【题型】填空题　【知识点】平面几何　【难度】easy
如图，已知 $\triangle ABC$ 中，$\angle C=90^\circ$，$AC=6$，$BC=4$，以 $A$ 为圆心、$2$ 为半径作圆，点 $D$ 是圆 $A$ 上一点，连接 $CD$，点 $E$ 是 $CD$ 的中点，连接 $BE$，那么 $BE$ 长度的取值范围是 \underline{\ \ \ \ \ \ }。

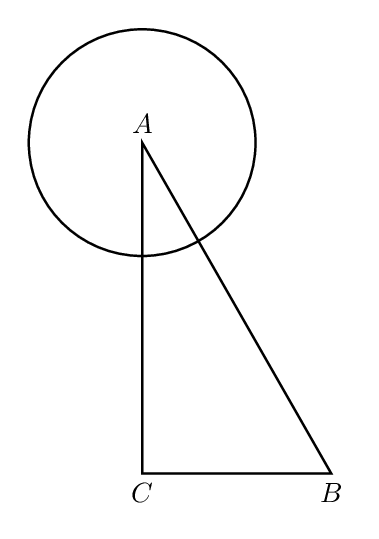
【解答】
【答案】 ${4 \le BE \le 6}$

【详解】
解：取 $AC$ 的中点 $M$，连接 $AD$、$ME$、$BM$，如图：

$\because$ 点 $E$ 是 $CD$ 的中点，点 $M$ 是 $AC$ 的中点，$AD=2$，
$
\therefore ME \parallel AD,\quad ME = \frac{1}{2}AD = \frac{1}{2} \times 2 = 1.
$

$\therefore$ 当点 $D$ 在圆 $A$ 上时，点 $E$ 始终在以 $M$ 为圆心，半径为 $1$ 的圆上。

$\because$ 点 $M$ 是 $AC$ 的中点，

$
\therefore CM = \frac{1}{2}AC = \frac{1}{2} \times 6 = 3.
$

$\therefore$ 在 $\text{Rt}\triangle BCM$ 中，

\[
BM = \sqrt{CM^2 + BC^2} = \sqrt{3^2 + 4^2} = 5.
\]

$\because BM - 1 \le BE \le BM + 1$，

$
\therefore 5 - 1 \le BE \le 5 + 1,
$

即 $4 \le BE \le 6$。

故答案为：${4 \le BE \le 6}$。

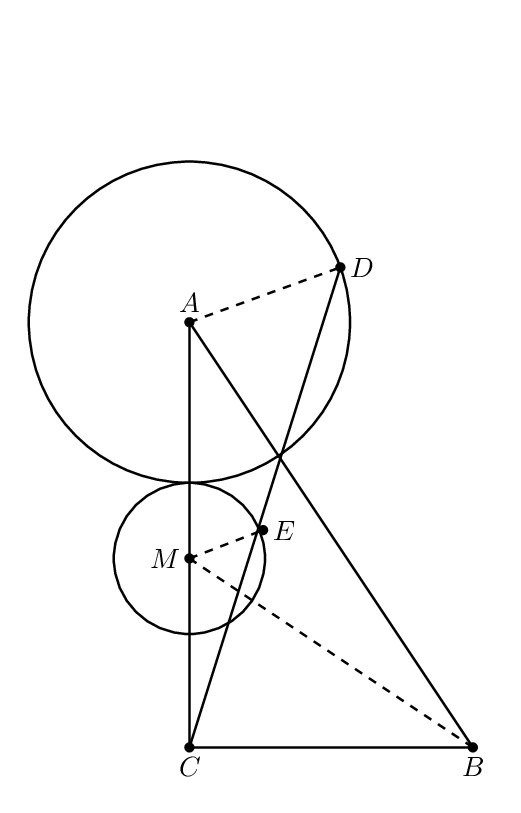